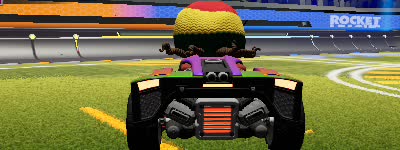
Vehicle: breakout